Interaction volume radius: 5 \u00c5
Interaction volume height: 15 \u00c5
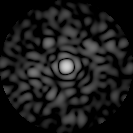
Disorder parameter: 0.8674